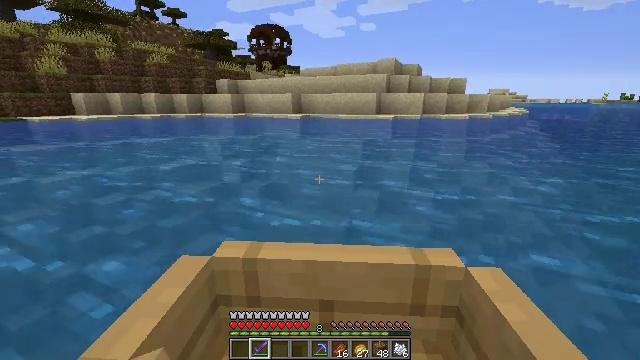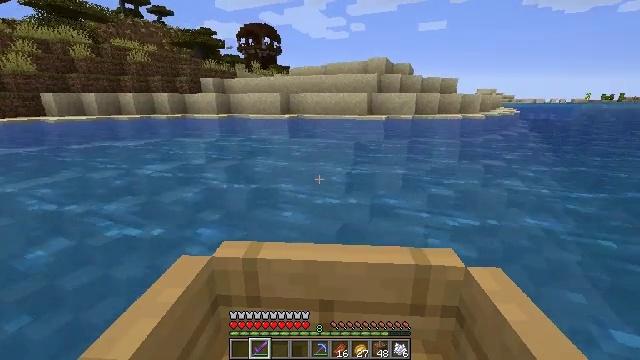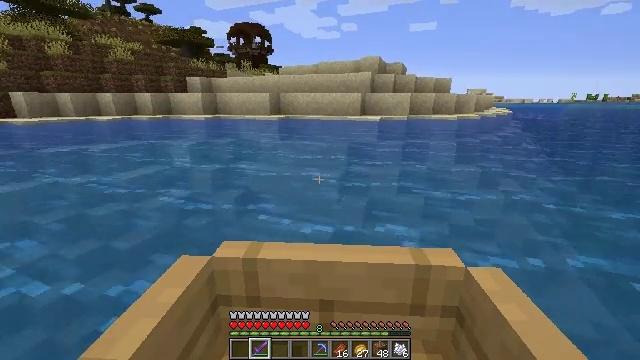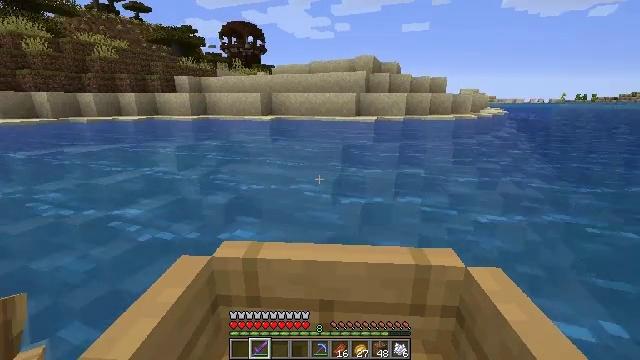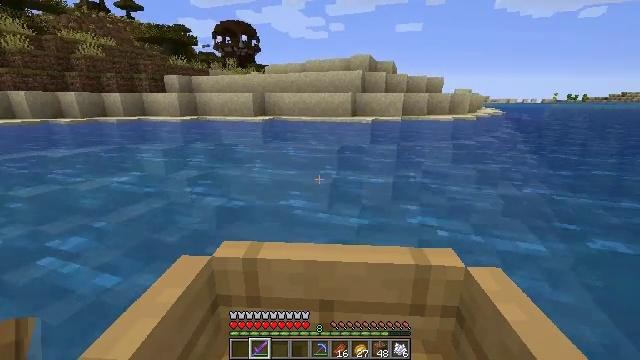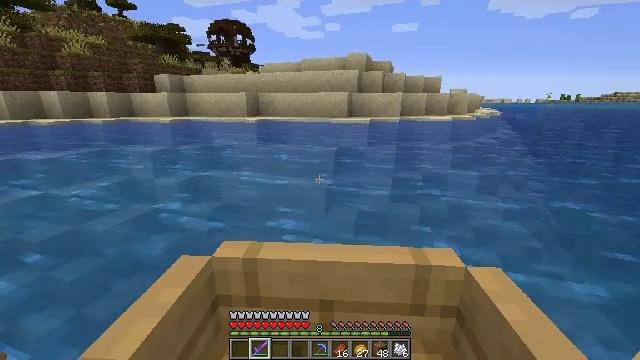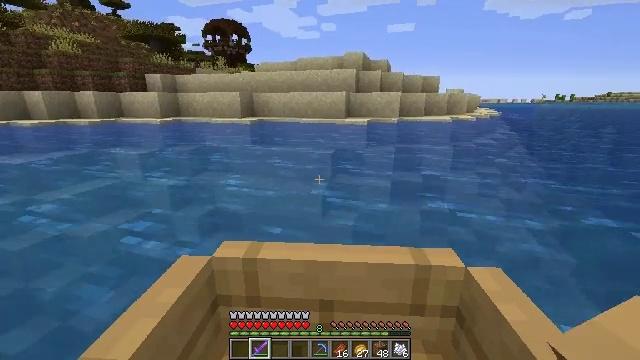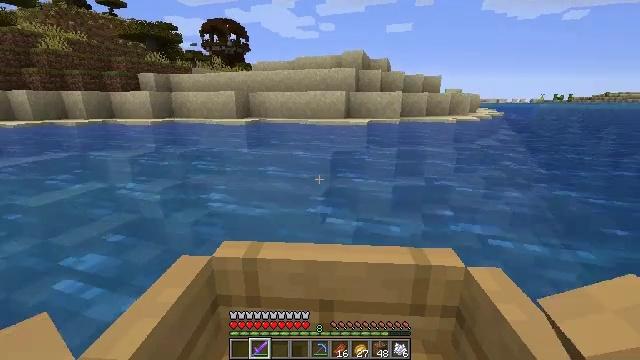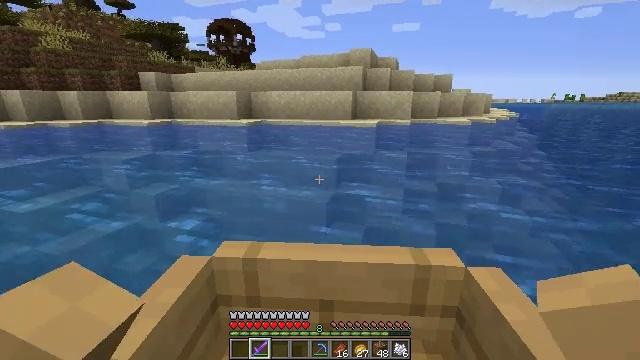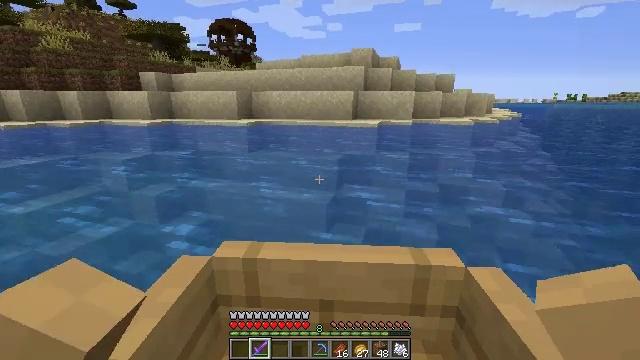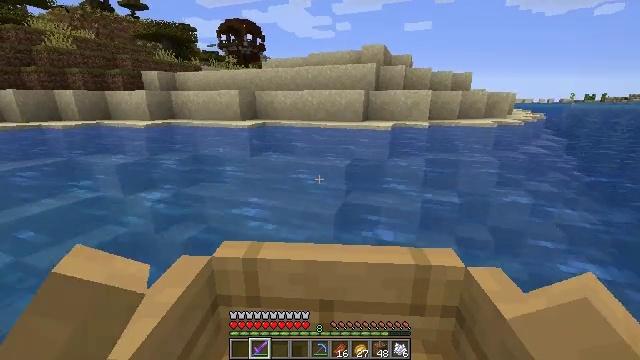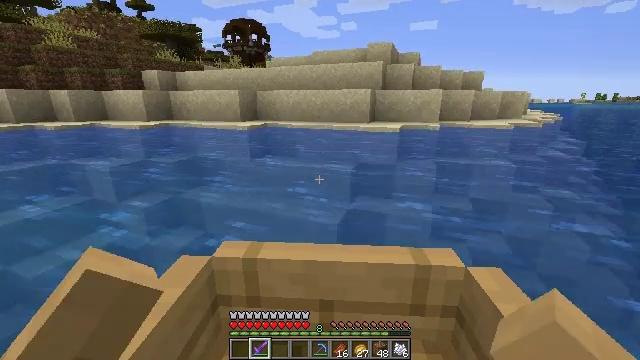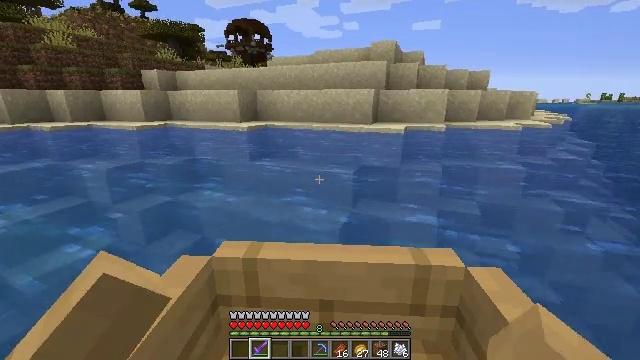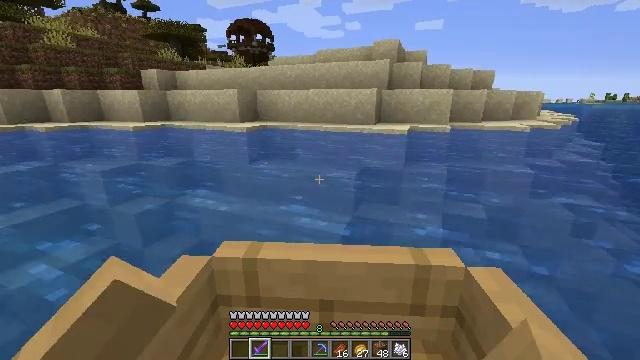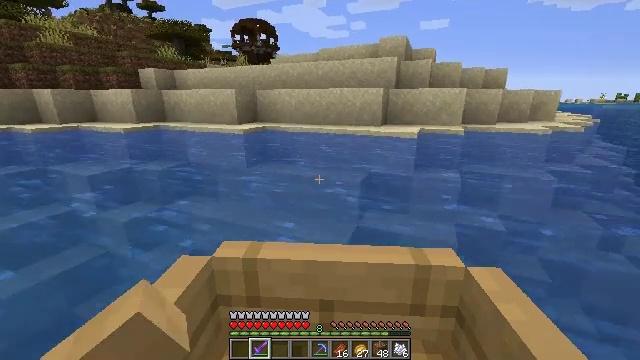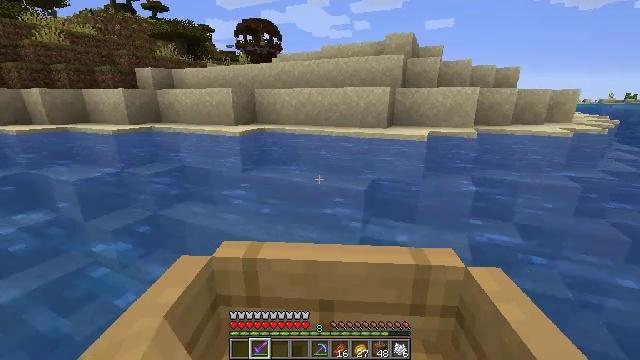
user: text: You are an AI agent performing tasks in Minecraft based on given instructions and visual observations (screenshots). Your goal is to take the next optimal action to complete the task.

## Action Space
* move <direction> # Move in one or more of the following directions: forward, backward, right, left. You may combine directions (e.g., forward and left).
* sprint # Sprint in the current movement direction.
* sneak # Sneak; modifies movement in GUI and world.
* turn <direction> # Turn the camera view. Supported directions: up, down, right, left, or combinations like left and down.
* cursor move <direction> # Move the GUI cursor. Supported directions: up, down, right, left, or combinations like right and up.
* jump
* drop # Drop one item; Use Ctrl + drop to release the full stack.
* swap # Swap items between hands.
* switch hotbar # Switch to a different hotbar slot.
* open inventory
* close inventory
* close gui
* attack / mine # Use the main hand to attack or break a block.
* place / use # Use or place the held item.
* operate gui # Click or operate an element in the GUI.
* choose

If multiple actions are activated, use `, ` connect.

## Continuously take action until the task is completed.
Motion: motion action
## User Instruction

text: Collect the grass from the surface.
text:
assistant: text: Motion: move forward
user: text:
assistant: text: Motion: move forward
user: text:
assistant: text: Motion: move forward
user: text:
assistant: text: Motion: move forward
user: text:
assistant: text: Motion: move forward
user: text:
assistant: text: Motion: move forward and move left
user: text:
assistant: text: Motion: move forward and move left
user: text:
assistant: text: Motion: move forward
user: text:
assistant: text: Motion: move forward
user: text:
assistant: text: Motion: move forward
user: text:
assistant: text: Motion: move forward
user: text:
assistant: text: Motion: move forward
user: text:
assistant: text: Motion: move forward
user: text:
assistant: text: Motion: move forward
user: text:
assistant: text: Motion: move forward
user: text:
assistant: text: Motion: move forward
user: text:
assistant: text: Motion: move forward
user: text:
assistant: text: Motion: move forward and move right
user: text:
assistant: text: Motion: move forward and move right
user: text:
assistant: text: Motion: move forward and move right
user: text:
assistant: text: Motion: move forward and move right
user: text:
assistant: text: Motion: move forward and move right
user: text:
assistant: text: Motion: move forward and move right
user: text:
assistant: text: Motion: move forward and move right
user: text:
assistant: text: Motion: move forward and move right
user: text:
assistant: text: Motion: move right
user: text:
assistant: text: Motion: move right
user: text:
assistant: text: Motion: move right
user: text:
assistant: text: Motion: move right
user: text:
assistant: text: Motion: move right